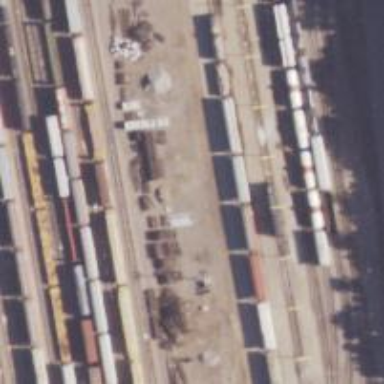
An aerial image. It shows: Railway yard in service.